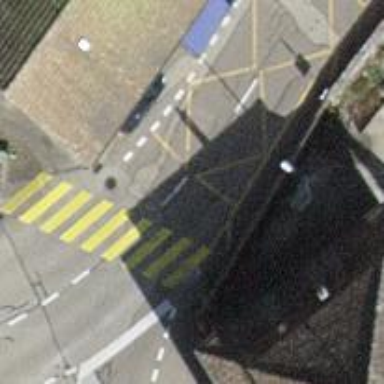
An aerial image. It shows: Uncontrolled zebra crossing on the road.